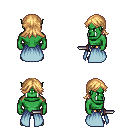
a pixel art fantasy rpg character, male body template, orc, green skin, overskirt, gold greaves, light blonde loose hair, dagger, four views (front, back, left, right), 2x2 character sprite sheet, small pixel art, hard edges, no anti-aliasing